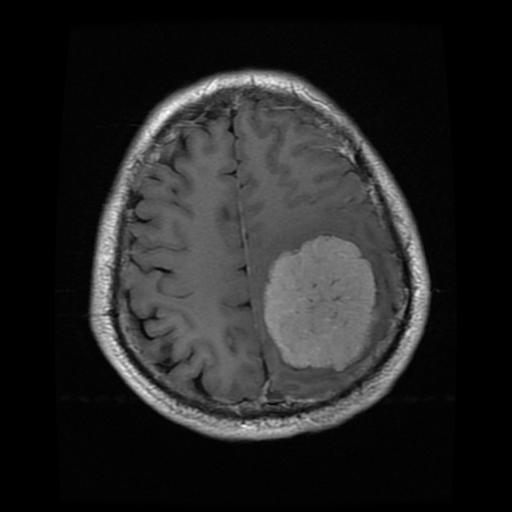
Label: meningioma